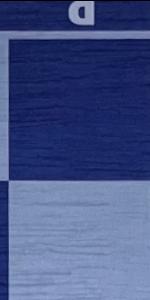
Label: Empty